Question: I am trying to draw a line chart with bar chart. everything went well.
This is my code
'''
$.plot(holder, [
{ data: data[0].data, lines: { show: true }, label:"Service Level" },
{ data: data[1].data, bars: { show: true }, yaxis: 2, label:"# Of Calls" } // set second series to use second axis
], {
yaxes: [{
min: 0, // options for first axis,
max: 100,
tickFormatter: function (val, axis) {
return val + '%';
}
}, {
alignTicksWithAxis: 1, // options for second axis, put it on right
position: "right"
}],
xaxis: {
min: minVal.getTime(),
max: maxVal.getTime(),
mode: "time",
timeformat: timeFormat,
//twelveHourClock: true,
tickSize: [tickVal, modeChart],
//monthNames: ["Jan", "Feb", "Mar", "Apr", "May", "Jun", "Jul", "Aug", "Sep", "Oct", "Nov", "Dec"],
tickLength: 0
},
bars: {
barWidth: 24 * 60 * 60,
},
grid: {
hoverable: true,
clickable: false,
borderWidth: 0
},
});
}
'''
I already set the 'barWidth' and whatever I change the value, the width of the bar is not changing. could you help me please?
I am talking about the blue one in this image

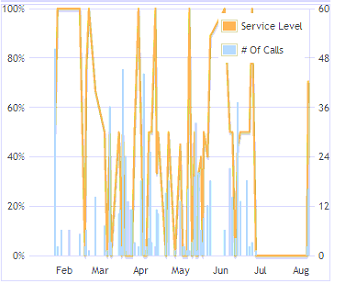
Answer: 'barWidth' is a <URL>, you can specify it globally or per series:
Globally:
'''
...
series: { // you are missing this
bars: {
barWidth: 24 * 60 * 60,
},
}
...
'''
Per Series:
'''
{ data: data[1].data, bars: { show: true, barWidth: 24 * 60 * 60 }, yaxis: 2, label:"# Of Calls" } // set second series to use second axis
'''